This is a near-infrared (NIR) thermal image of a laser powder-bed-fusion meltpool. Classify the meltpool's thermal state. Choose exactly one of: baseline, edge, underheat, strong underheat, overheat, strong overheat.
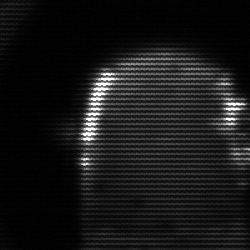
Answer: baseline